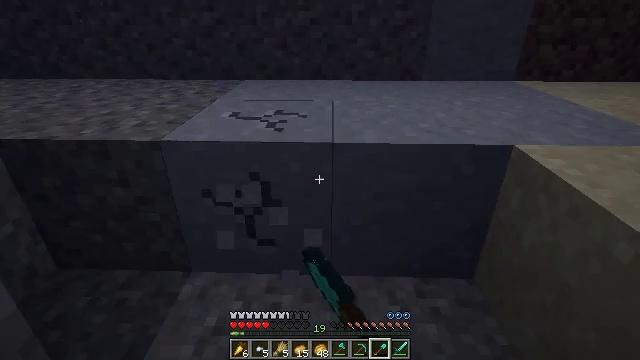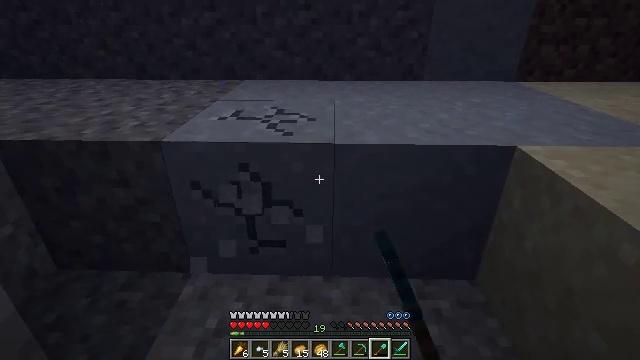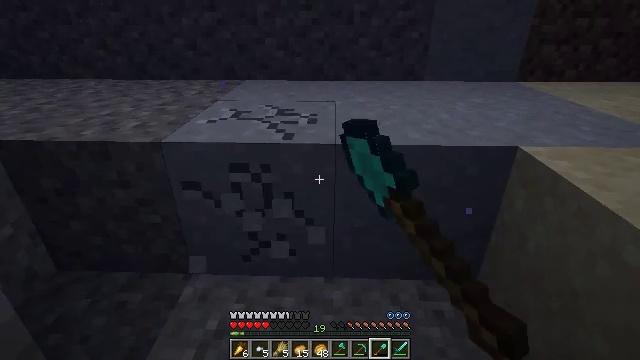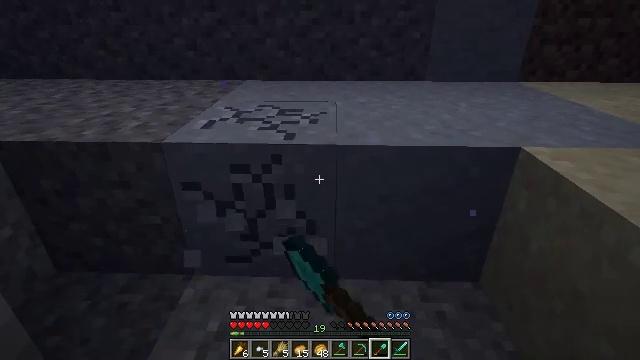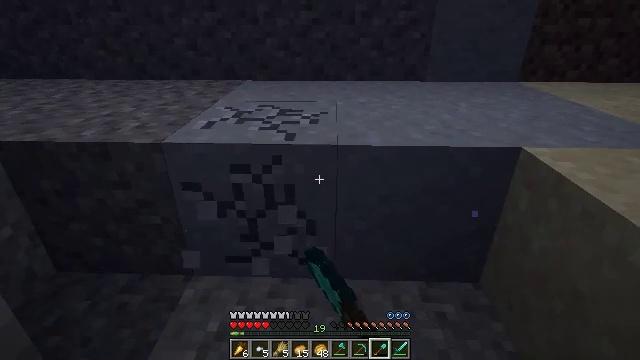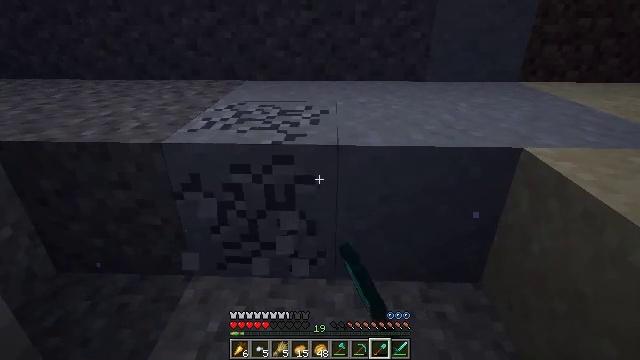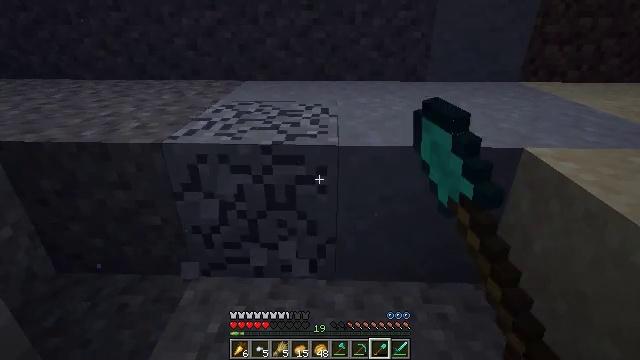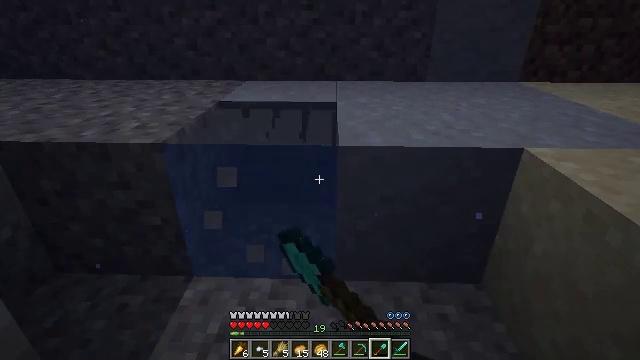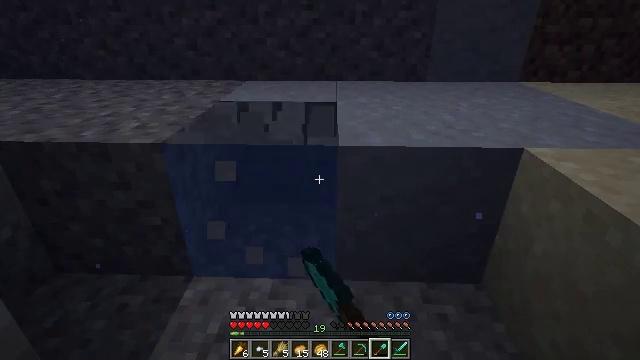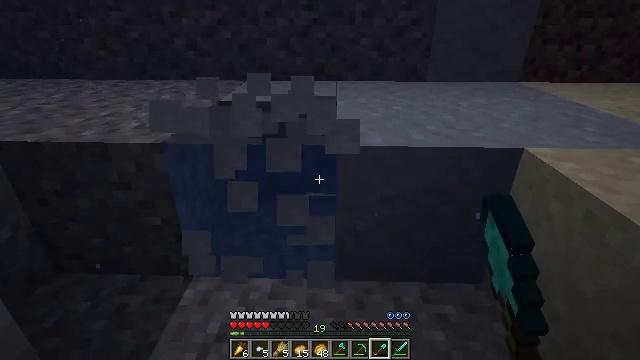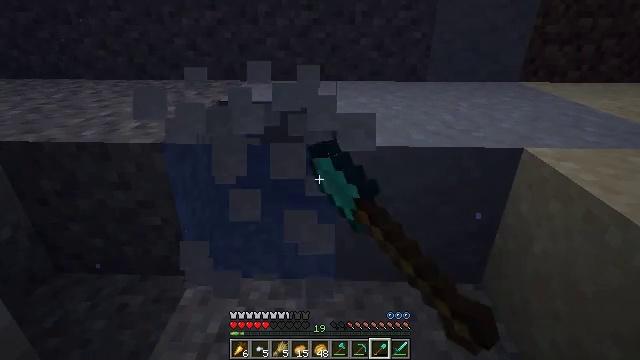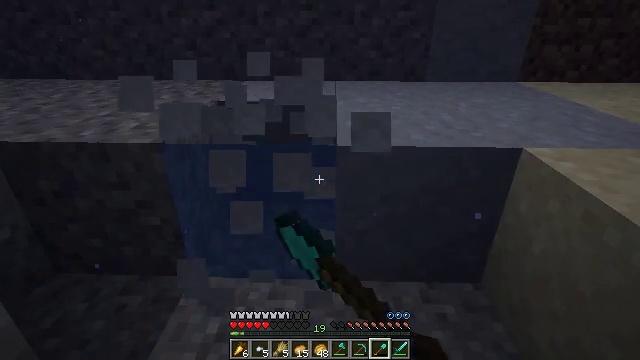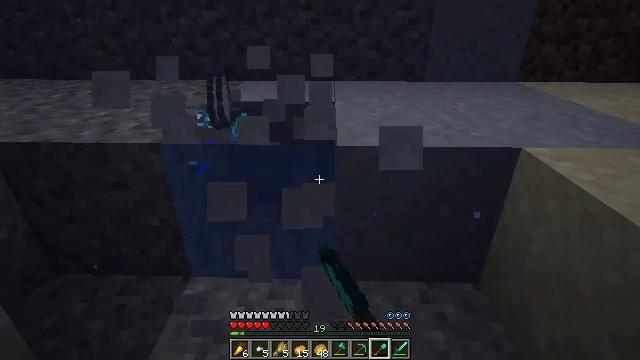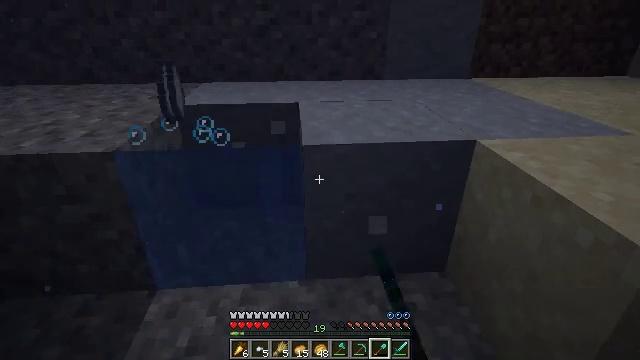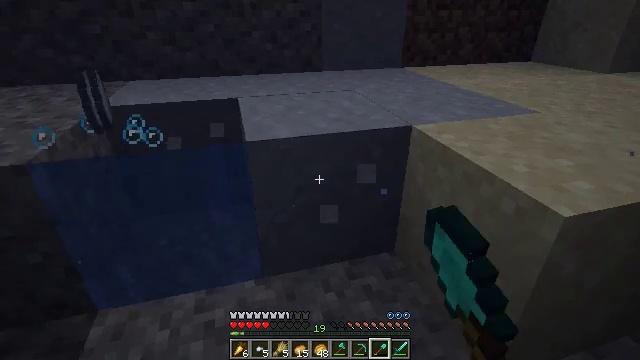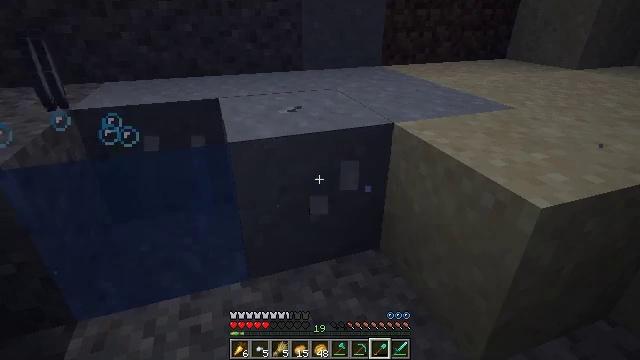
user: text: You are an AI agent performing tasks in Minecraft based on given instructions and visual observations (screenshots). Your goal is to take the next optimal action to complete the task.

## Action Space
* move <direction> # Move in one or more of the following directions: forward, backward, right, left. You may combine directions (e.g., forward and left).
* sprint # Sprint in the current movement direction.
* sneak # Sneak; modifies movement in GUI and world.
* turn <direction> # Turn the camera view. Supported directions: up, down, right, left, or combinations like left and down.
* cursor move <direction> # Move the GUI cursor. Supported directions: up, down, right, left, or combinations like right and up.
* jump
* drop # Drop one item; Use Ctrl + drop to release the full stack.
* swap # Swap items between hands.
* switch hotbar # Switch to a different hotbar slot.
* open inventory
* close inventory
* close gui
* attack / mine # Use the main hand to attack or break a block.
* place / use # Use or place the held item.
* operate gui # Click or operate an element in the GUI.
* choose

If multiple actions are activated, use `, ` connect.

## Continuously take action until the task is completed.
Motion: motion action
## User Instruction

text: Dig up clay found underwater.
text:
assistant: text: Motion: attack / mine
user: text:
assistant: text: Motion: attack / mine
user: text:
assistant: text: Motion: attack / mine
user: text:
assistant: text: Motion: attack / mine
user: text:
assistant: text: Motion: attack / mine
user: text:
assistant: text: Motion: attack / mine
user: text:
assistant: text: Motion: attack / mine
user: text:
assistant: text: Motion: attack / mine
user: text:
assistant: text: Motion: attack / mine
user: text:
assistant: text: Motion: attack / mine
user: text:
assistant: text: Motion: attack / mine
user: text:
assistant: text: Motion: attack / mine
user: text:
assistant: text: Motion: turn right, attack / mine
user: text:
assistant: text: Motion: turn right and down, attack / mine
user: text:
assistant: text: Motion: turn right, attack / mine
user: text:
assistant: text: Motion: attack / mine
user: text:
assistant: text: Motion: attack / mine
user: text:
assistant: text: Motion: attack / mine
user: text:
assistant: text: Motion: attack / mine
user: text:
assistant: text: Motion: attack / mine
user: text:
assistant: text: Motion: attack / mine
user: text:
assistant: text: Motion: attack / mine
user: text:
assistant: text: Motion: attack / mine
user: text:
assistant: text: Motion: attack / mine
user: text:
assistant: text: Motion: attack / mine
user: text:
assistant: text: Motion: attack / mine
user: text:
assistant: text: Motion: attack / mine
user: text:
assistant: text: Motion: move forward, attack / mine
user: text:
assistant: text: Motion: move forward, attack / mine
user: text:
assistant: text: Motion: move forward, attack / mine